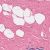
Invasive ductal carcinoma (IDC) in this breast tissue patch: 0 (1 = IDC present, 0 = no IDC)